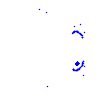
Particle: proton